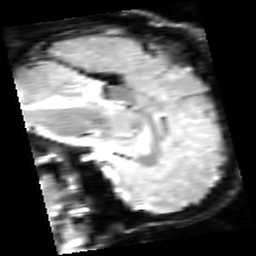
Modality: inplaneT2
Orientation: sagittal
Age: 21
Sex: male
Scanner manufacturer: siemens
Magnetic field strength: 2.894 T
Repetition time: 5 s
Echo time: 0.033 s